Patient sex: M
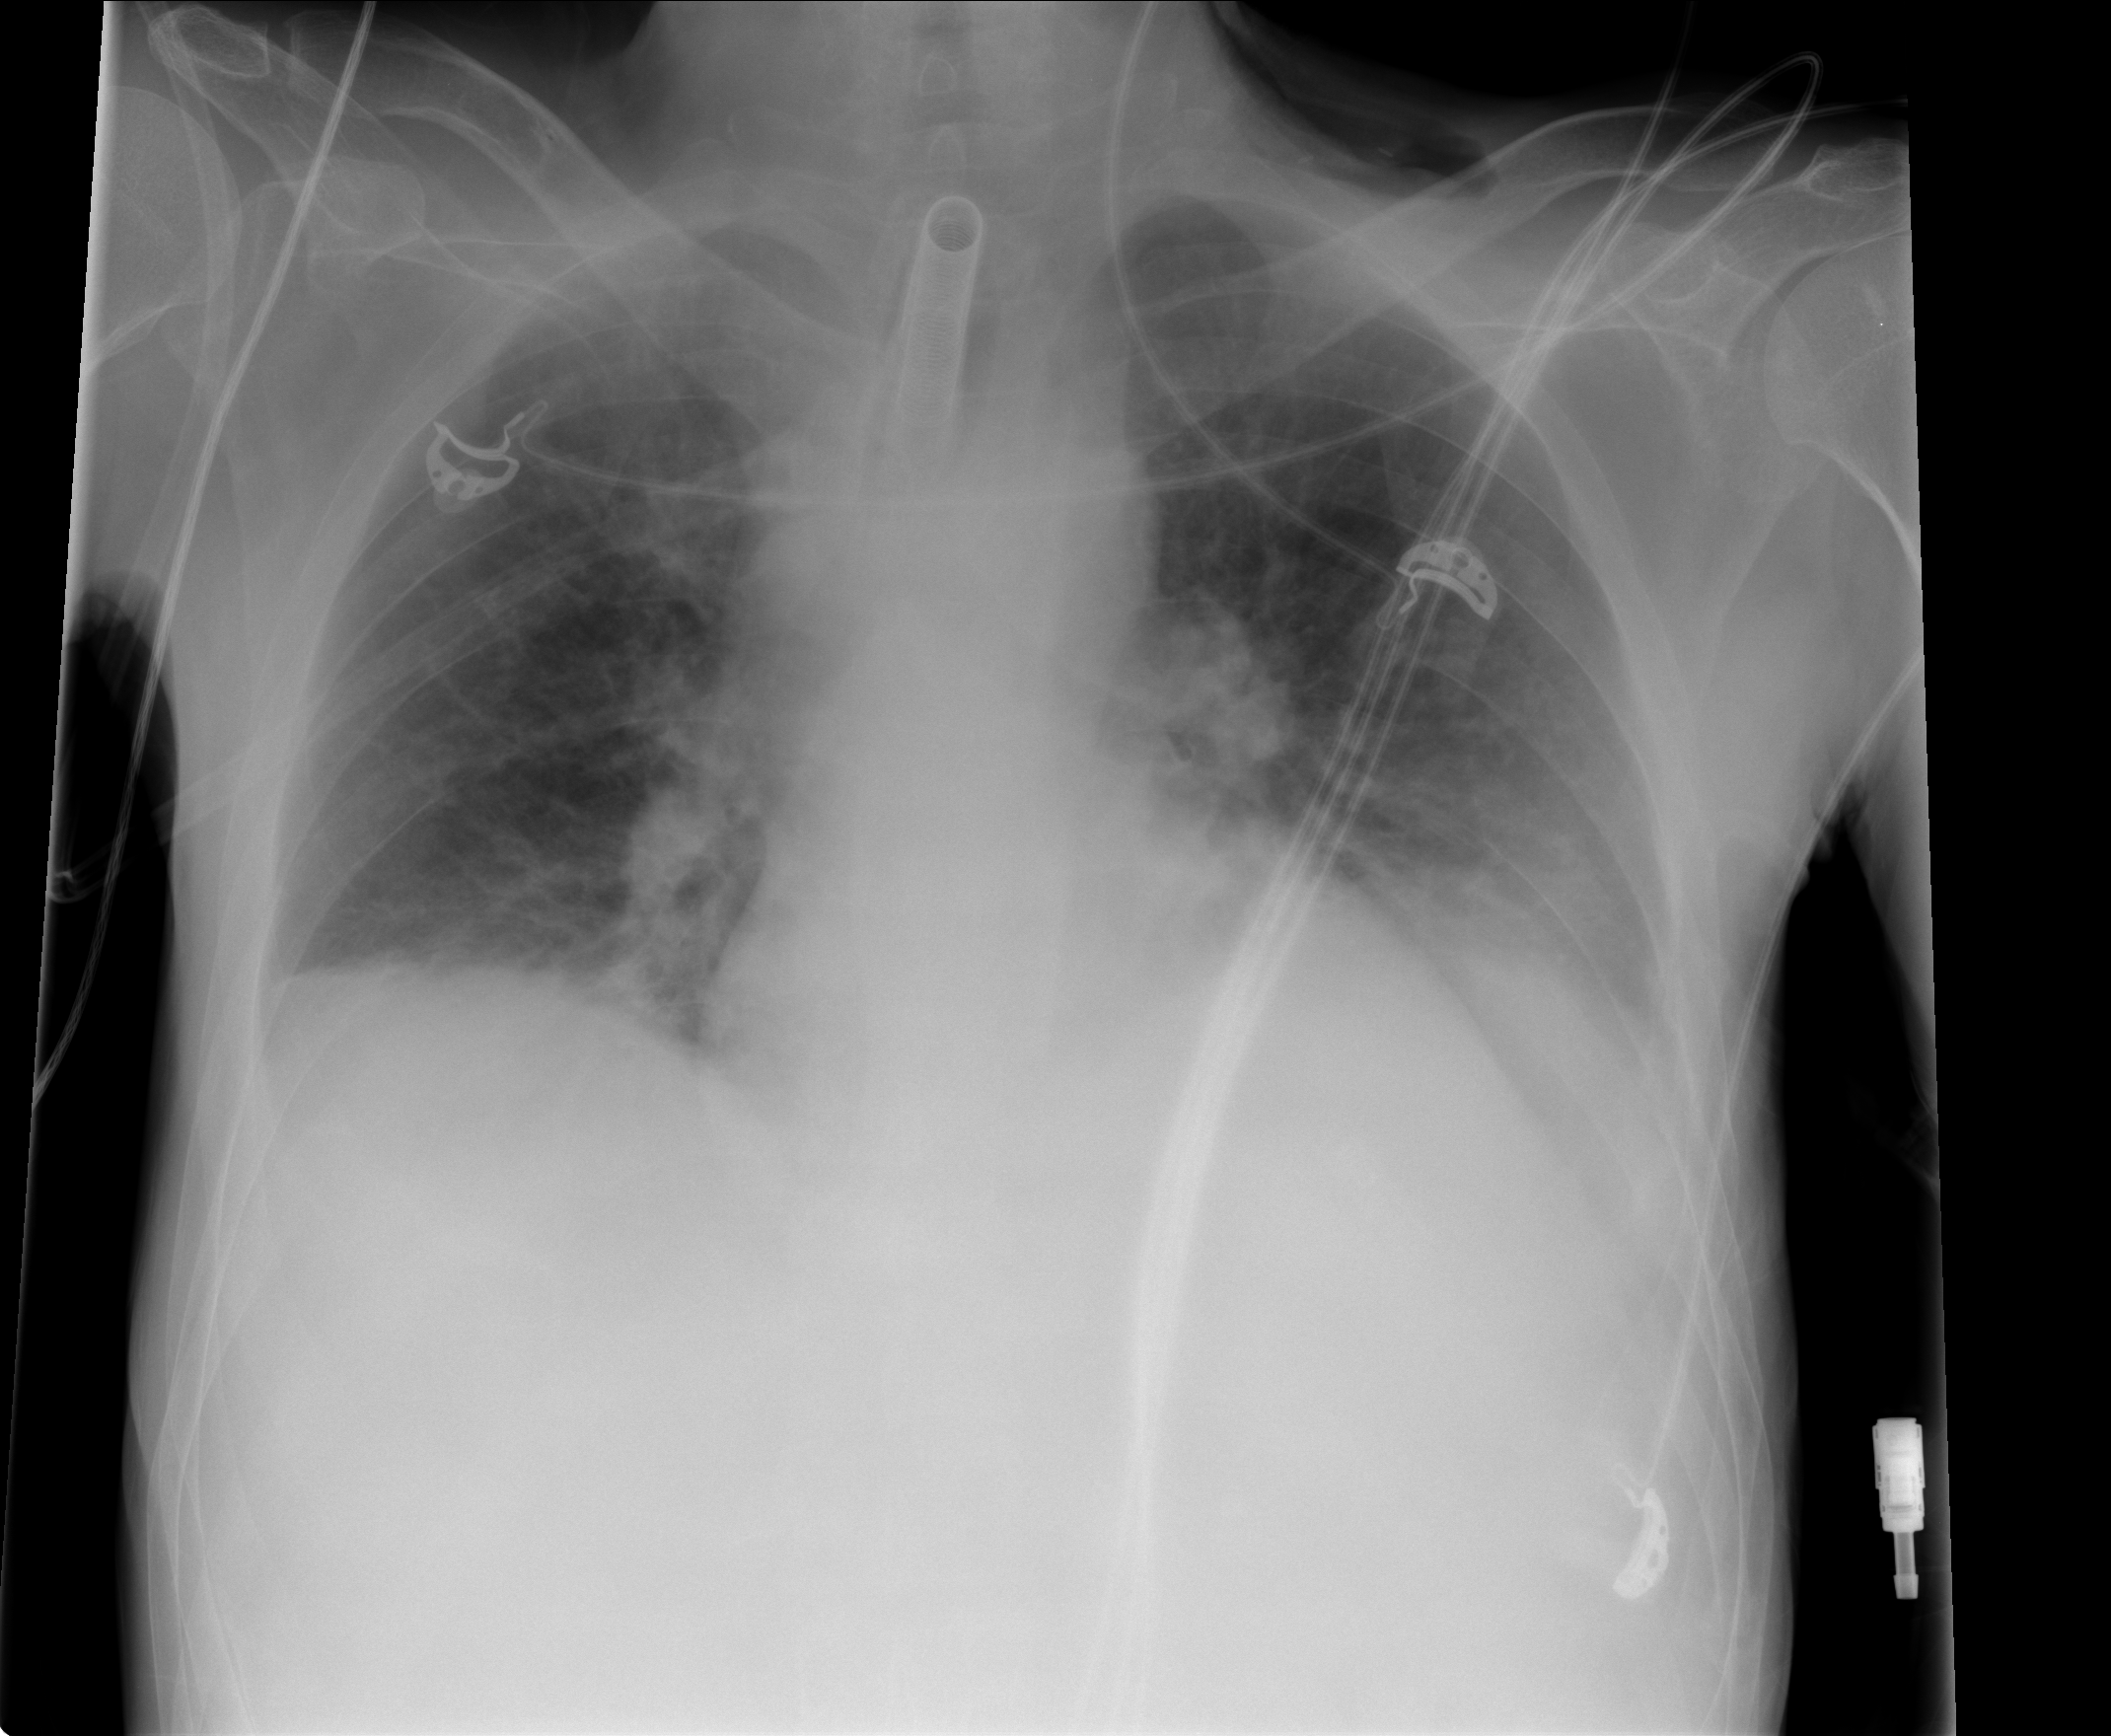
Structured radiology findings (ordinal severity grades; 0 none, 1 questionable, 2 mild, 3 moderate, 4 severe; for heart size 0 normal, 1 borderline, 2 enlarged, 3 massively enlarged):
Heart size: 0
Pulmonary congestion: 0
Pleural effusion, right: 0
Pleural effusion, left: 1
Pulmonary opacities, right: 0
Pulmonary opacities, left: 0
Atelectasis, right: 1
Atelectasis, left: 2